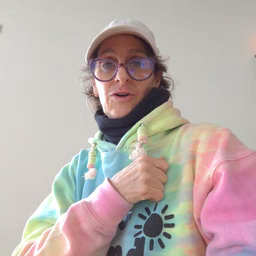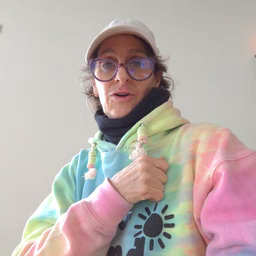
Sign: there